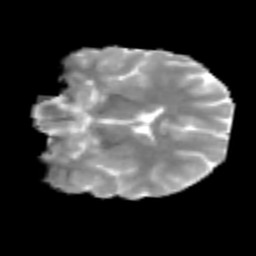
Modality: MD
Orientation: coronal
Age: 23
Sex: female
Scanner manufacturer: siemens
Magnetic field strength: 3 T
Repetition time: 2.3 s
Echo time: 0.085 s